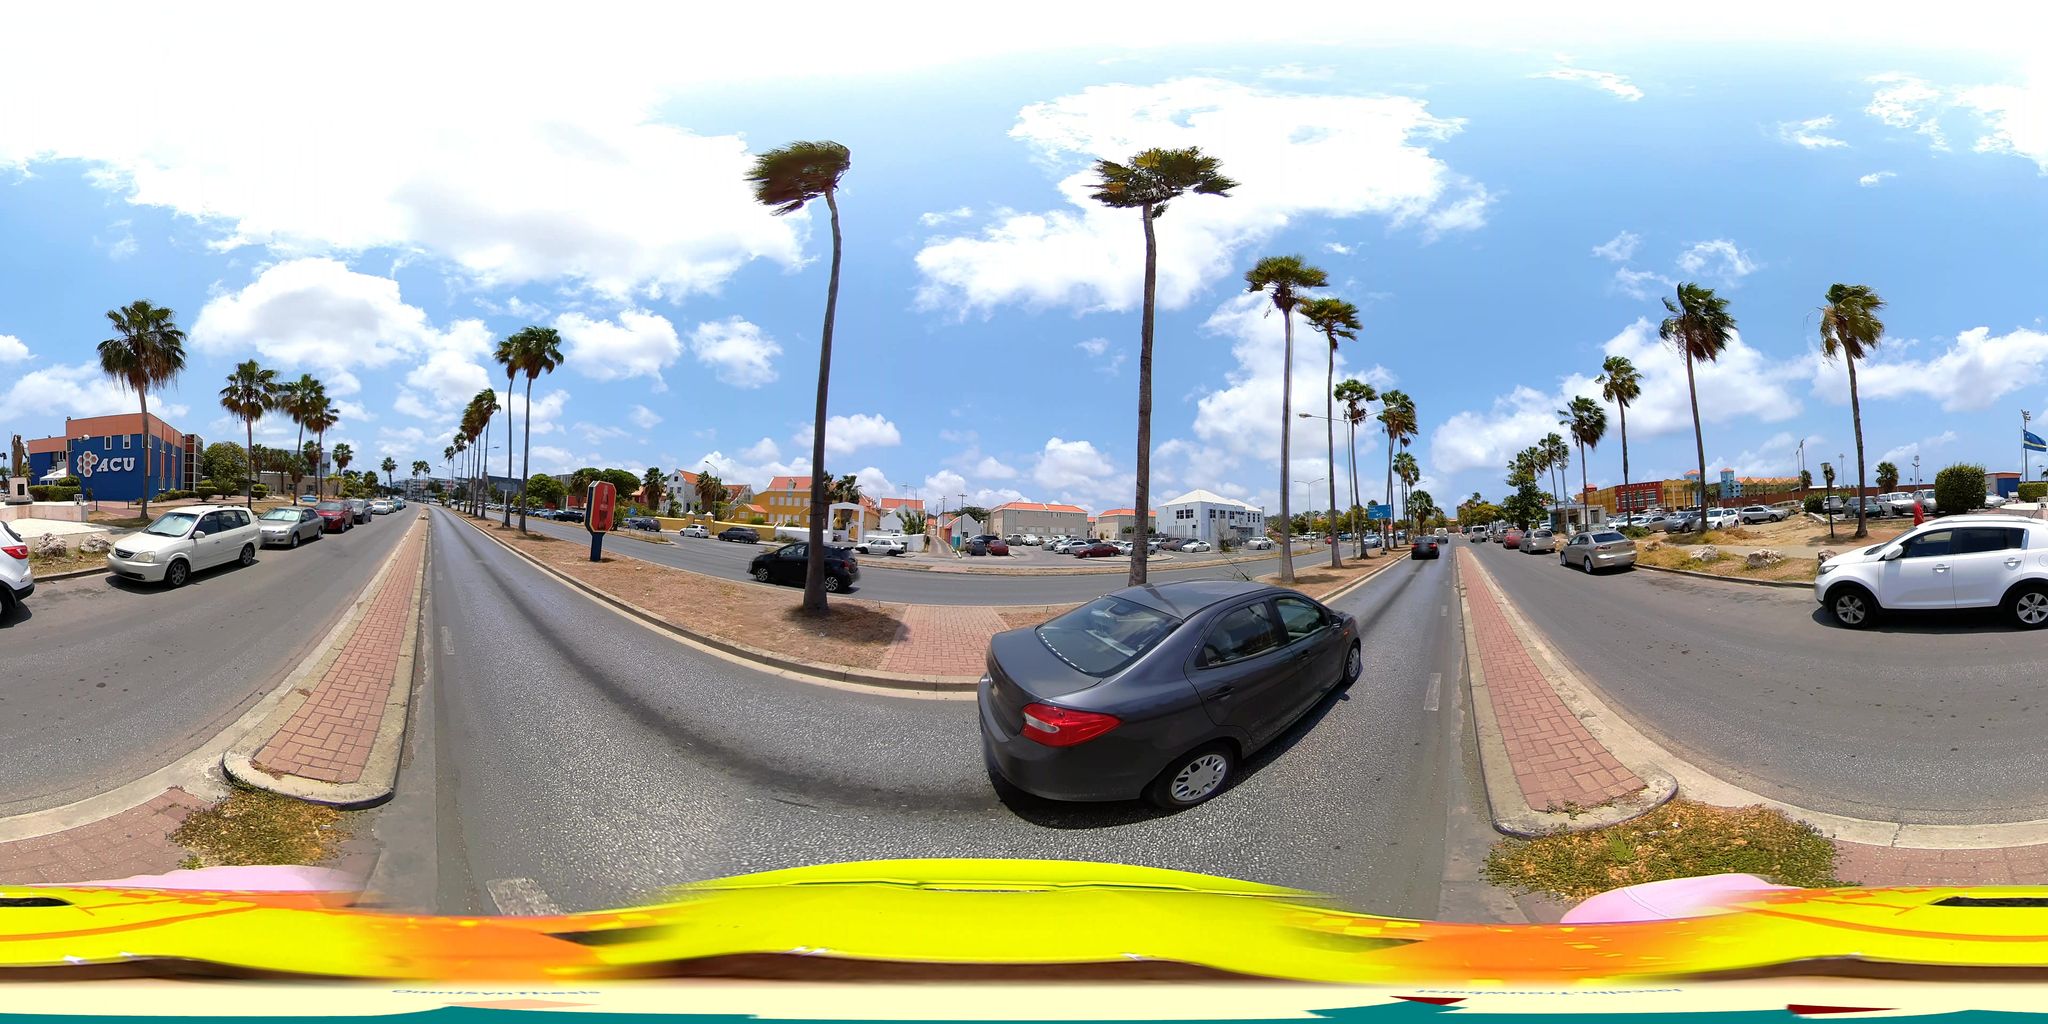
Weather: cloudy
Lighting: day
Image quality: good
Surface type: cycling surface
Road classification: primary
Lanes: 2
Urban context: suburban or peri-urban
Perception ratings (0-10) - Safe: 6.07, Lively: 7.84, Beautiful: 7.9, Boring: 2.29, Depressing: 3.36, Wealthy: 7.04